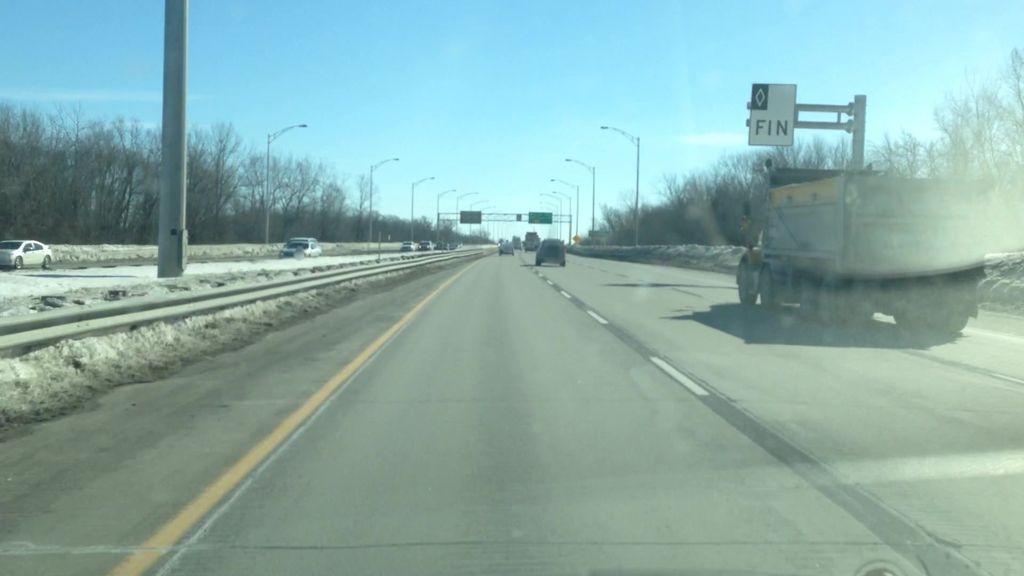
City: montreal